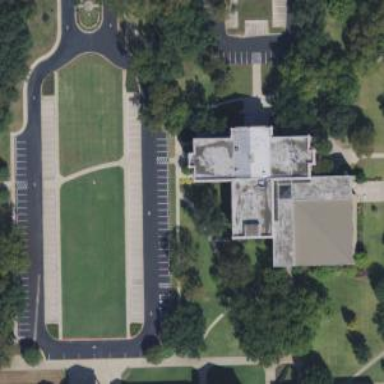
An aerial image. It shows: View of university building.